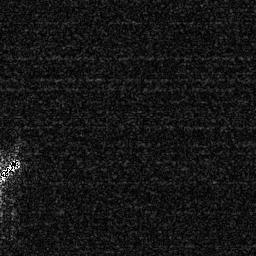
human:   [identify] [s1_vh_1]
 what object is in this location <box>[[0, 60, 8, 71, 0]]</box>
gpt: <ref>1 medium ship at the left</ref>